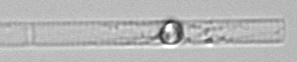
Label: Dactyliosolen_blavyanus